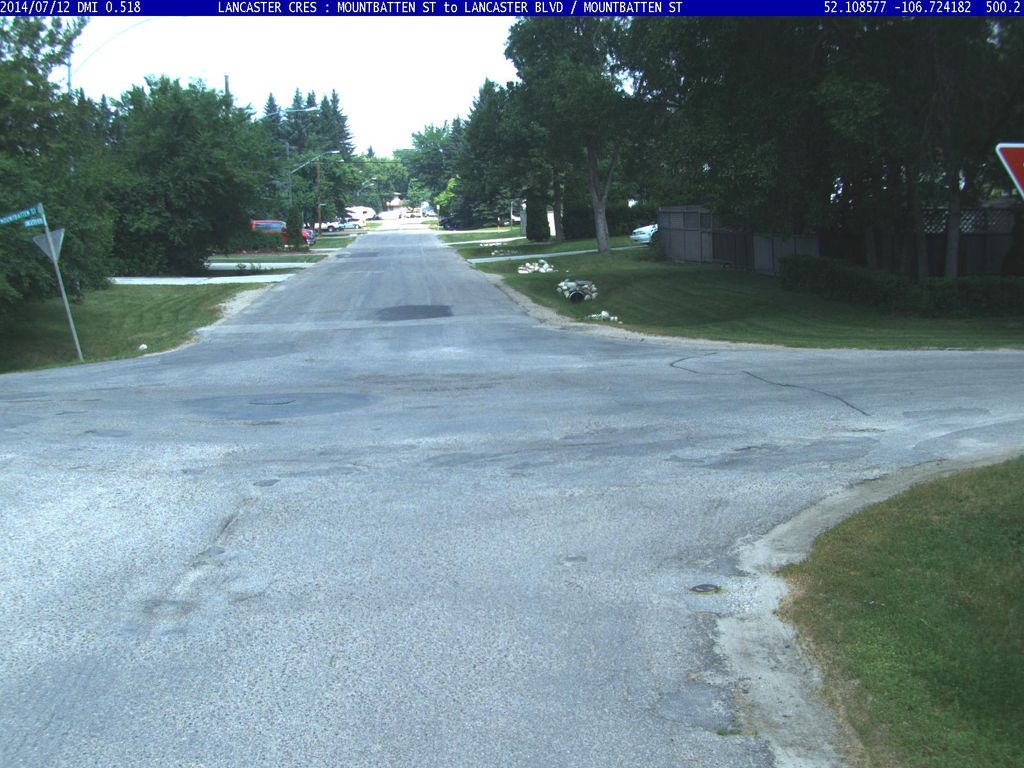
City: saskatoon